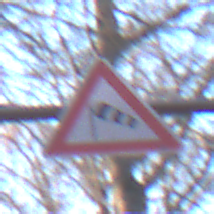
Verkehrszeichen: SeitenwindVonLinks
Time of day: SunriseSunset
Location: Outdoor (Nature)
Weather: Clear
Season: Autumn
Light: Natural